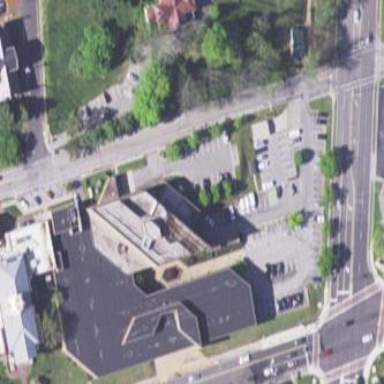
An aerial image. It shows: Courthouse building.